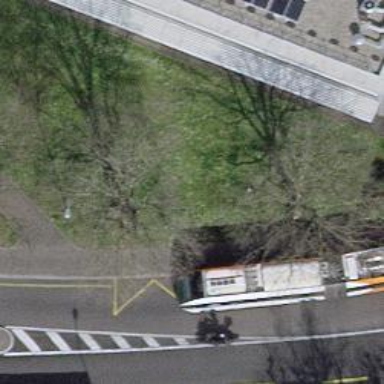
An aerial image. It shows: Avenue lined with trees.